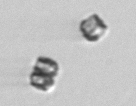
Label: Thalassiosira_sp_aff_mala